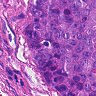
Metastatic tissue present: yes